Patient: sex F, age 58
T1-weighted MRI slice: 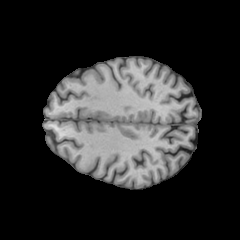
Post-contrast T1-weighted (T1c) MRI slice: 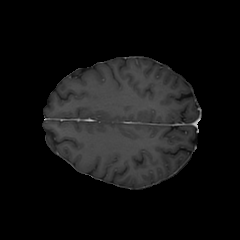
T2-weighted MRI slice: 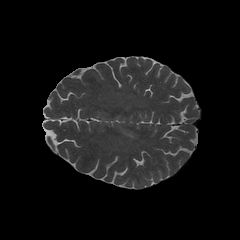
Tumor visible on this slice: no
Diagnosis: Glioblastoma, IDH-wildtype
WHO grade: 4